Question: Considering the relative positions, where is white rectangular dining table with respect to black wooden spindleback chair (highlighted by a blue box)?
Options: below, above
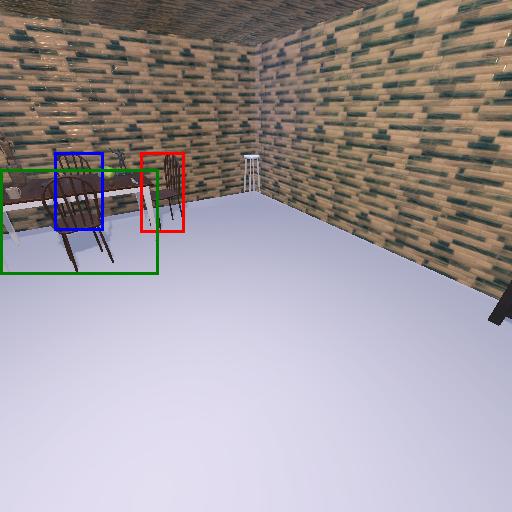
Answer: below